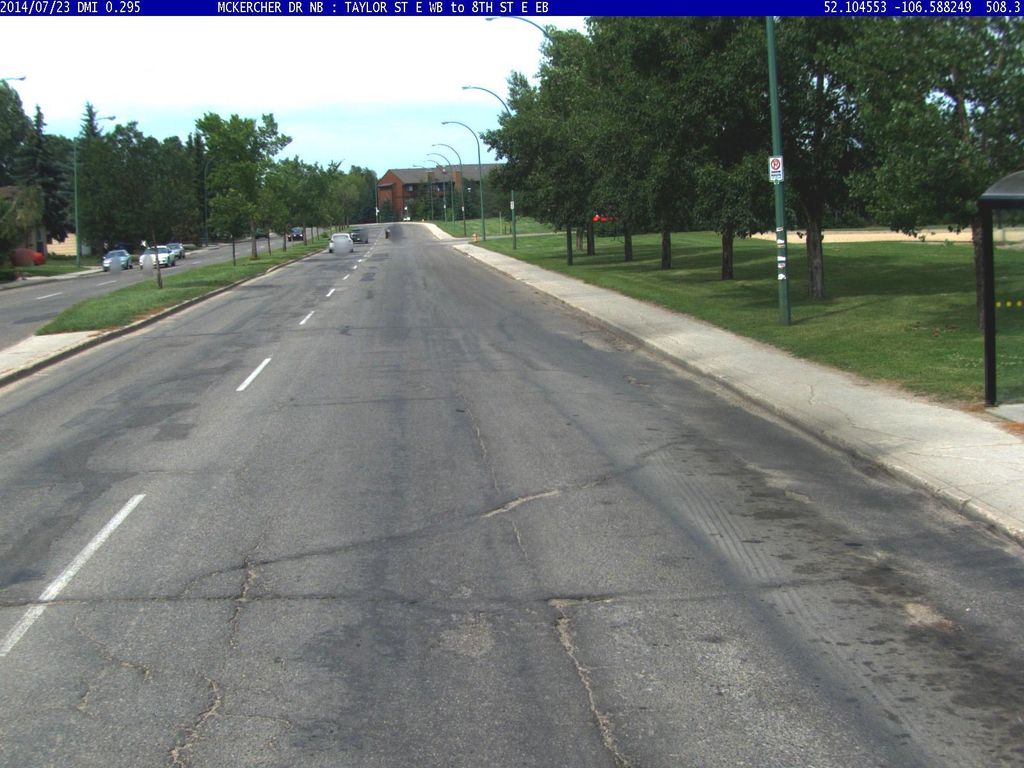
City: saskatoon